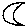
Label: moon